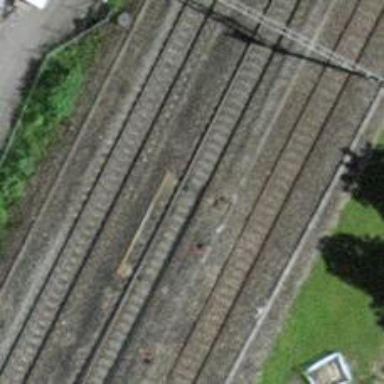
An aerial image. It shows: Railway track with contact line for electrification.